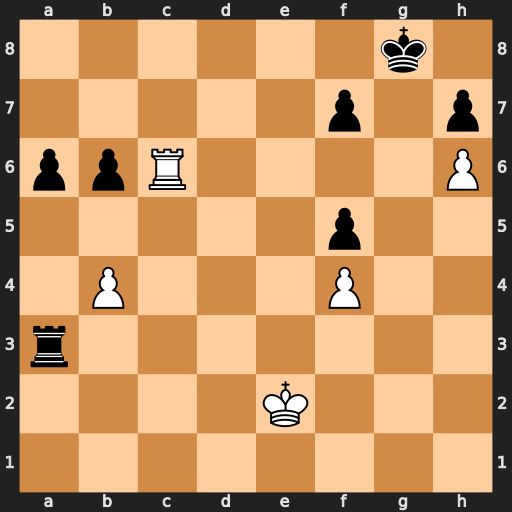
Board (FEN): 6k1/5p1p/ppR4P/5p2/1P3P2/r7/4K3/8
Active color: w
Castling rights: -
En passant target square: -
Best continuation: Rc8#